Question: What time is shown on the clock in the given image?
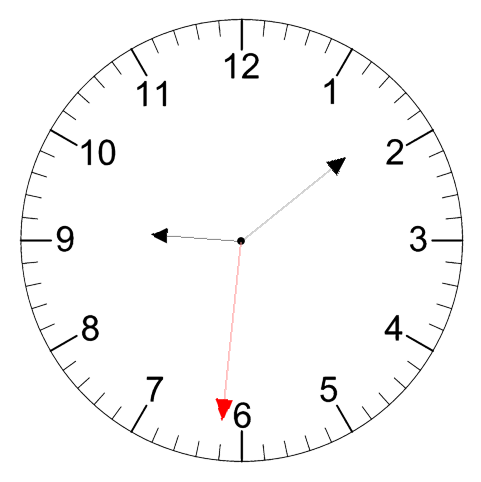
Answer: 09:08:31